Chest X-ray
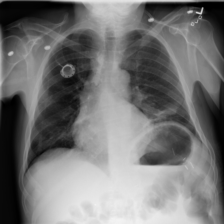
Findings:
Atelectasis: negative
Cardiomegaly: negative
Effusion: negative
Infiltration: negative
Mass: negative
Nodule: negative
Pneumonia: negative
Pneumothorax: negative
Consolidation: negative
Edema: negative
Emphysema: negative
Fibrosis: negative
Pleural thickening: negative
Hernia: negative